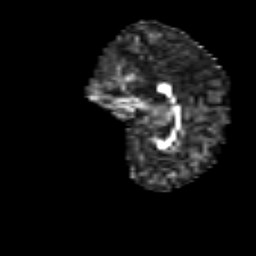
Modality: FA
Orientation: sagittal
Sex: female
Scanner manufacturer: siemens
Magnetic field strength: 3 T
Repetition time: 5 s
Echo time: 0.071 s